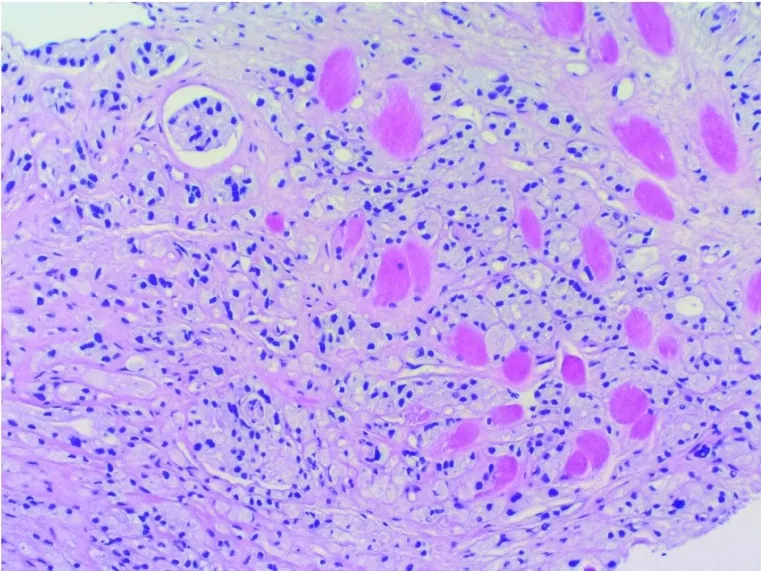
Invasive prostatic adenocarcinoma infiltrating into skeletal muscle (H&E stain, X200 magnification).
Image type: pathology (h&e)